Aerial crown-view tile of a tropical tree (Barro Colorado Island, Panama), acquired 20250217:
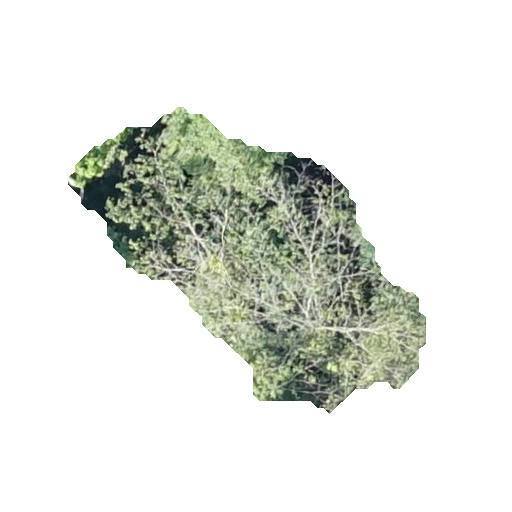
Species: Hura crepitans
GBIF accepted scientific name: Hura crepitans
Crown area: 86.235 m²